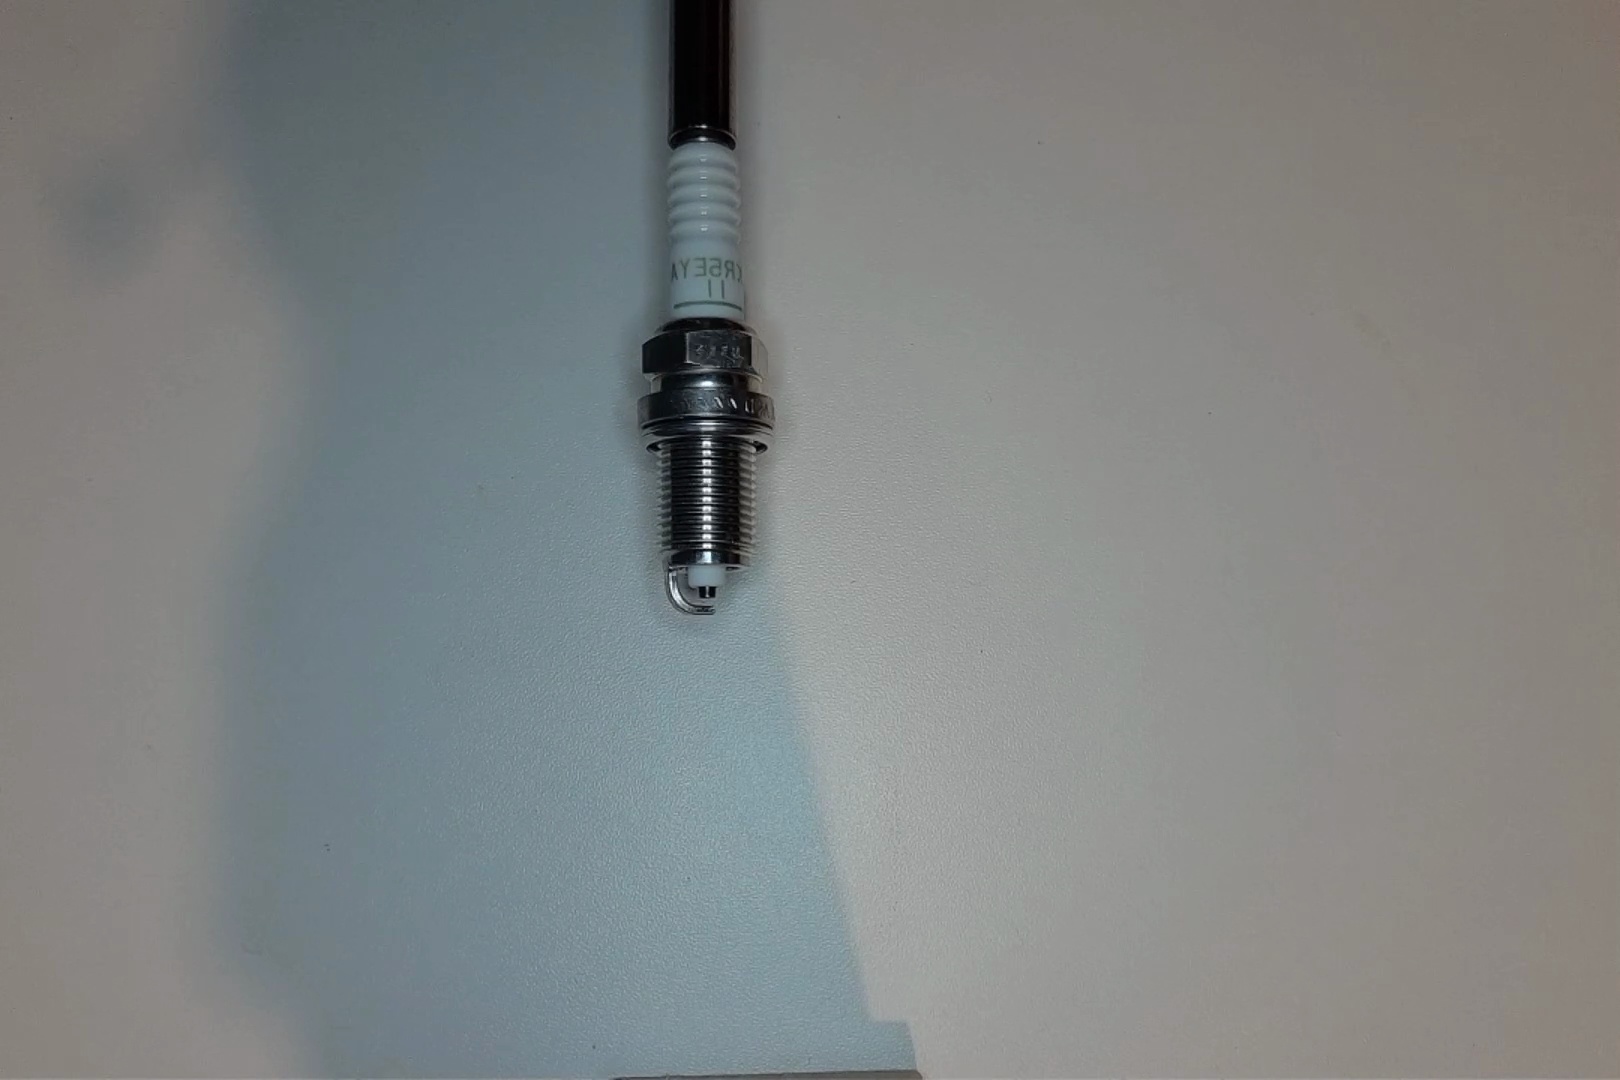
Label: normal